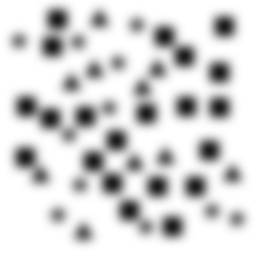
Squares: 21
Triangles: 10
Stars: 11
Total shapes: 42